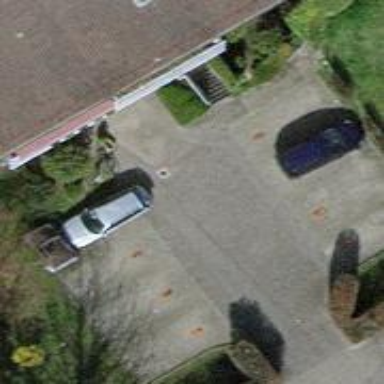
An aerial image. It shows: Parking aisle made of paving stones.